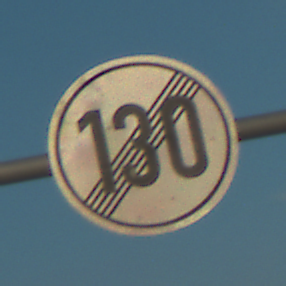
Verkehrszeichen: EndeGeschwindigkeit130
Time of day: SunriseSunset
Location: Outdoor (RoadRail)
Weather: PartlyCloudy
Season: NotSpecified
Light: Natural